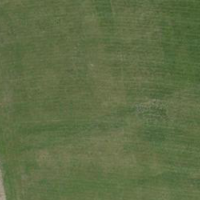
EUNIS habitat code: 24
Species observed at this site:
Pseudochorthippus parallelus